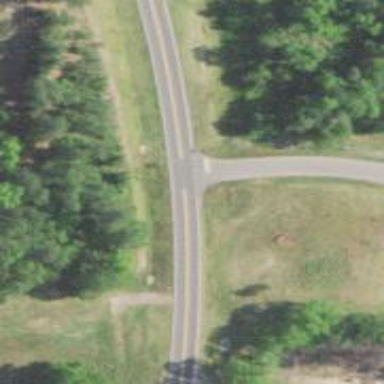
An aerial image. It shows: Road with stop sign.